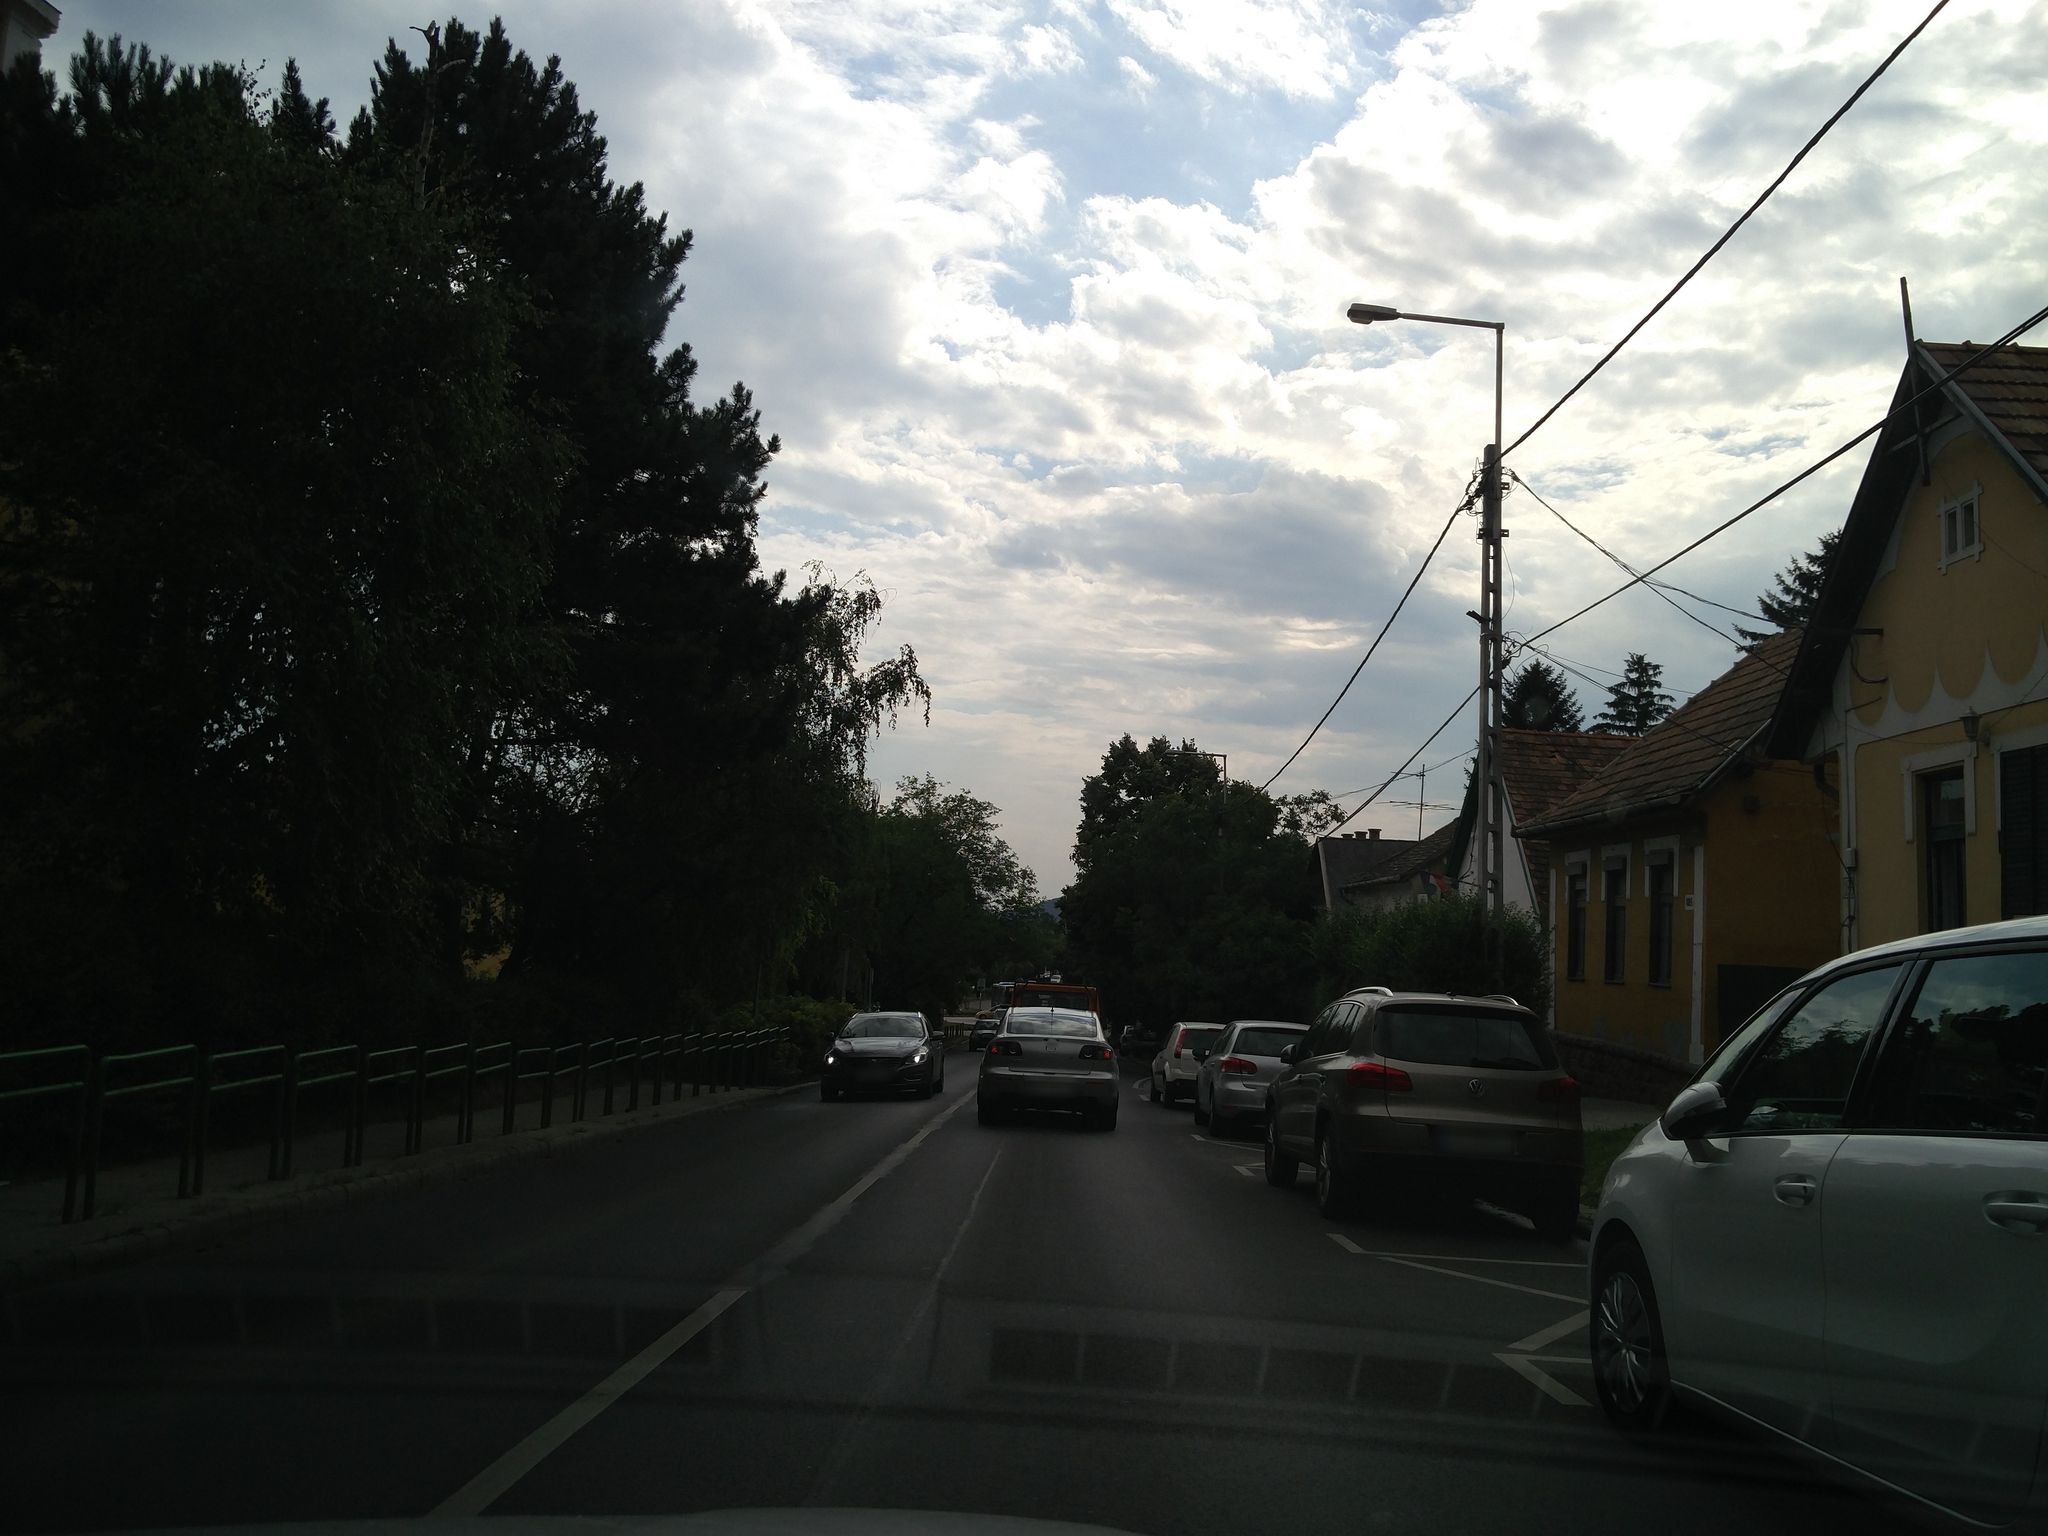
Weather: cloudy
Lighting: day
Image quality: good
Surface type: driving surface
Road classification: secondary
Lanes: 2.0
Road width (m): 1.5 m
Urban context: suburban or peri-urban
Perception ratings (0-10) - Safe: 5.28, Lively: 7.37, Beautiful: 7.52, Boring: 3.87, Depressing: 2.27, Wealthy: 1.97